Question: Hi Programmers of the world. I am building an online business card editor. So users can add images e.g. logo and move it or resize it using
jquery draggable() and resizable().

That is working perfectly. My client however insists that the tool should enable users rotate an image or element. using 'Rotatable()'. I understand there is nothing like rotatable in Jquery UI. But I have seen some online tools that rotate elements. I just dont know how to do it. Thanks in advance
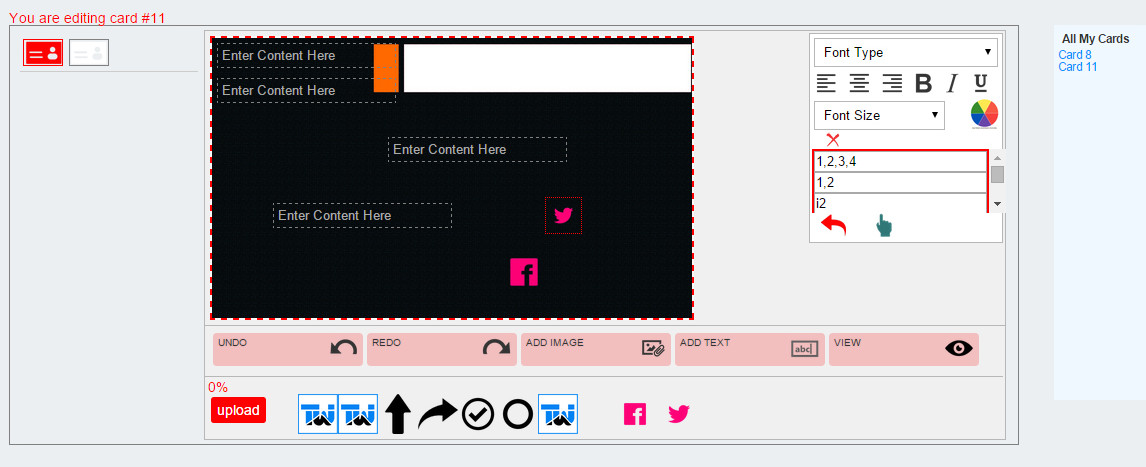
Answer: You can check out the below code for that
'''
var img = $('.image');
if(img.length > 0){
var offset = img.offset();
function mouse(evt){
var center_x = (offset.left) + (img.width()/2);
var center_y = (offset.top) + (img.height()/2);
var mouse_x = evt.pageX; var mouse_y = evt.pageY;
var radians = Math.atan2(mouse_x - center_x, mouse_y - center_y);
var degree = (radians * (180 / Math.PI) * -1) + 90;
img.css('-moz-transform', 'rotate('+degree+'deg)');
img.css('-webkit-transform', 'rotate('+degree+'deg)');
img.css('-o-transform', 'rotate('+degree+'deg)');
img.css('-ms-transform', 'rotate('+degree+'deg)');
}
$(document).mousemove(mouse);
}
'''
'''
#apDiv1 {
position:absolute;
width:400px;
height:327px;
z-index:1;
left: 105px;
top: 38px;
}
'''
'''
<script src="https://ajax.googleapis.com/ajax/libs/jquery/2.1.1/jquery.min.js"></script>
<div id="apDiv1"><img src="http://iconizer.net/files/DefaultIcon_ver_0.11/orig/arrow-up.png" class="image"/>
</div>
'''